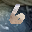
Label: 6